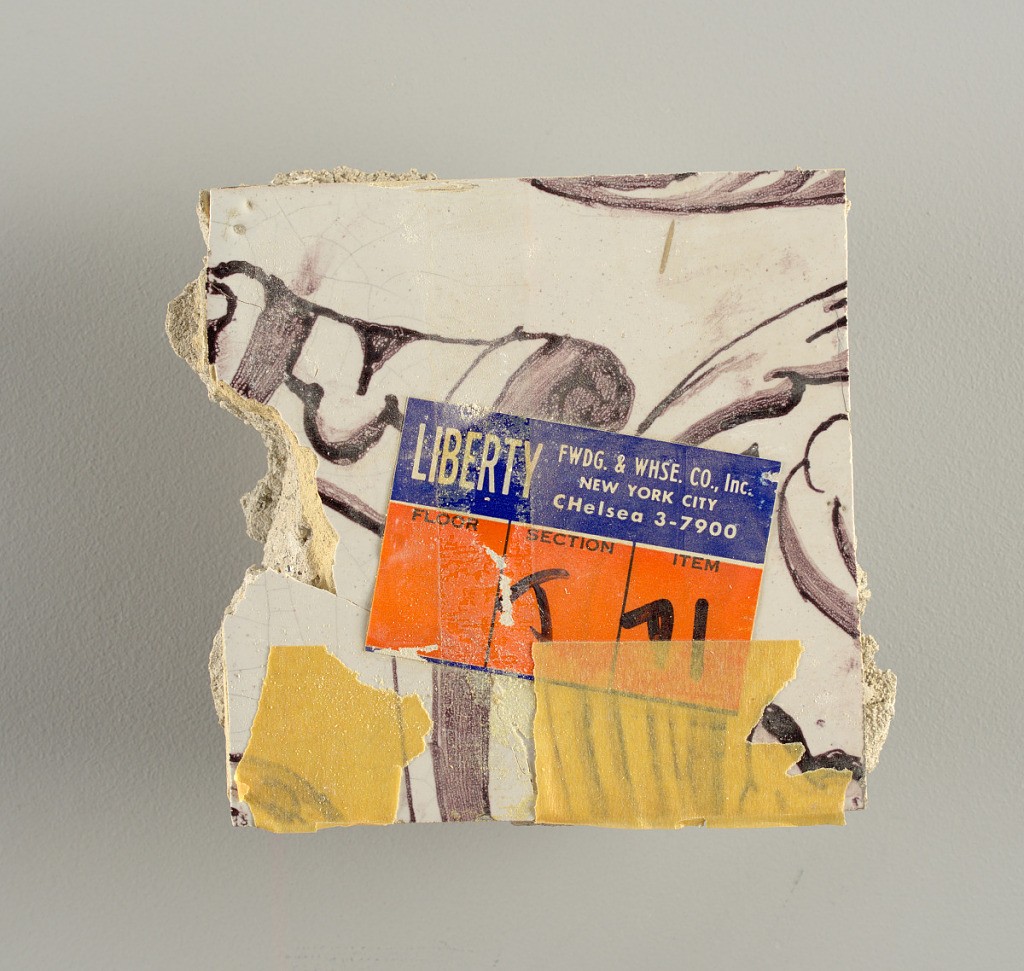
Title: Wall facing
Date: ca. 1725
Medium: tin-glazed earthenware, underglaze
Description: Two vertical rectangles, twenty-three tiles high.  A) Nine tiles wide at top; seven tiles wide at bottom.  B) Ten and one-half tiles wide.

Arabesque design of foliage.  A) with centered figure of Justice under a canopy.  B) with centered urn.